Question: I have a dynamic rows coming from the database. each row has an order field. I want to make the user able to change the order by entering the order in text boxes show's next to each row, and when the user click save each row will be updated with the new order.
My problem is when I wrote this code:
'''
<table>
<?
foreach($results as $p)
{
echo '
<tr>
<td>'.$p['page_title'].'</td>
<td><input type="text" size="2" id="'.$p['page_id'].'" name="s[]" value="'.$p['menu_order'].'"></td>
</tr>';
}
?>
<tr><td colspan="2"><input type="submit" value="Save Order"></td></tr>
</table>
'''
as you can see that every dynamic text box would give the the new order after posting the form,
the image would explain more. After I clicked Save the 's' array would be like this:
Array ( <URL>
However, I cannot know the page that I want to update !!

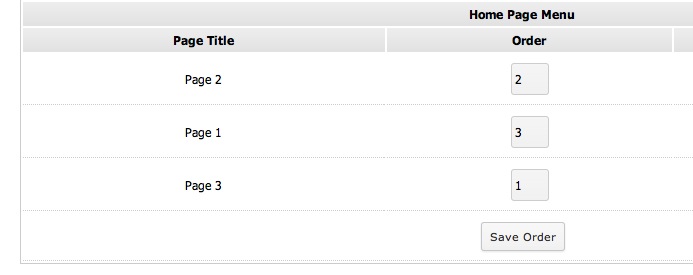
Answer: I think what you are asking is how to order the fields by the number assigned to it. If that's what you are looking to do and if you are using MySQL to store this data you can just retreive it in that order. For example:
'''
SELECT * FROM mytable ORDER BY menu_order ASC
'''
Now that I have re-read your question you also might be asking how to assign that order to each row. I noticed that your fields are named 's[]' You could name them '$p['page_id']' and update them accordingly.
'''
<?
foreach($results as $p)
{
echo '
<tr>
<td>'.$p['page_title'].'</td>
<td><input type="text" size="2" id="'.$p['page_id'].'" name="s['.$p['page_id'].']" value="'.$p['menu_order'].'"></td>
</tr>';
}
?>
'''
And then
'''
foreach($_POST['s'] as $key => $value) {
// Update each $key with $value
// Where $key is the ID and $value is the order
}
'''